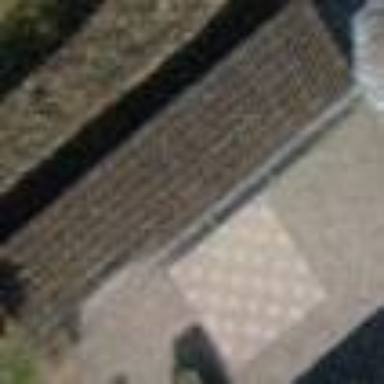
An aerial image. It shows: Shed building.